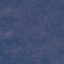
Land use / land cover: Forest